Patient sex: F
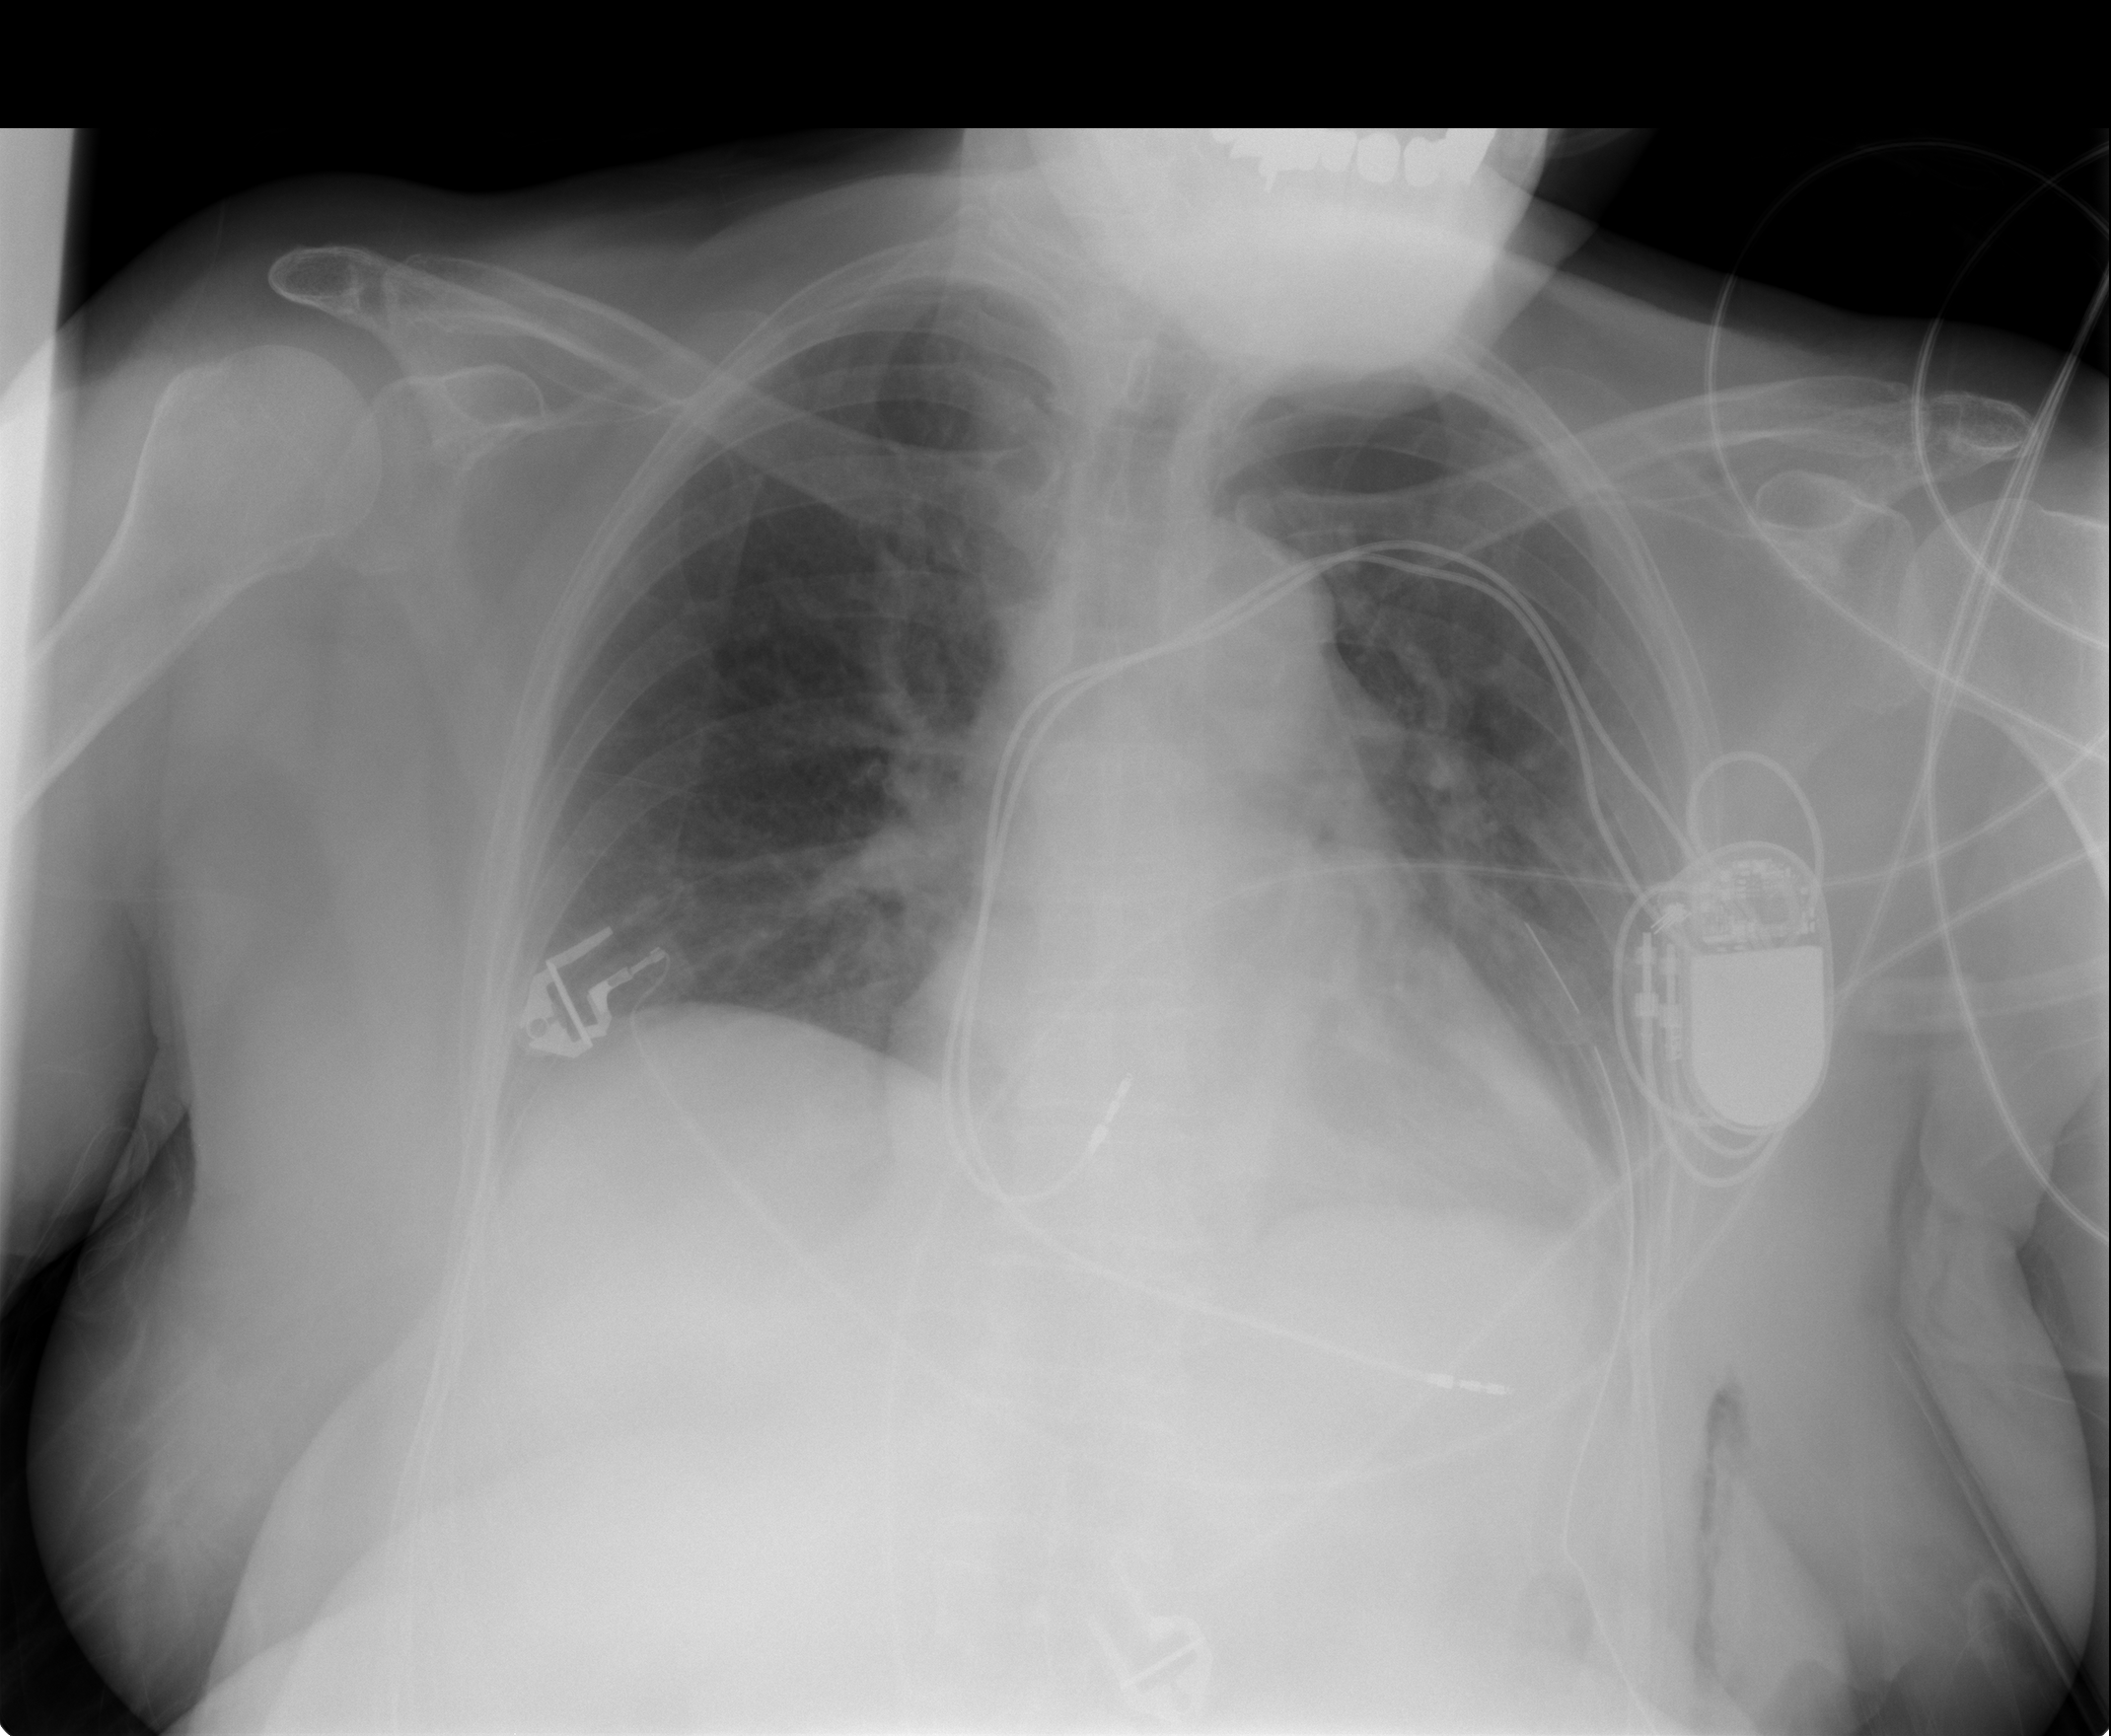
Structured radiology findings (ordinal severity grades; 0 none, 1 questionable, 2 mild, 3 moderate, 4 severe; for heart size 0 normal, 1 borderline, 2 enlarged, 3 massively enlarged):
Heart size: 0
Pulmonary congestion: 2
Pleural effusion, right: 0
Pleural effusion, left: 0
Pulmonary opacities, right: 0
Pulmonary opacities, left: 0
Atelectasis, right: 0
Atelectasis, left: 2